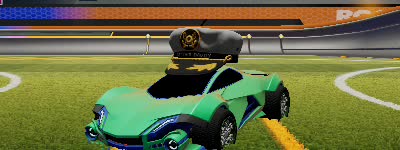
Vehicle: werewolf